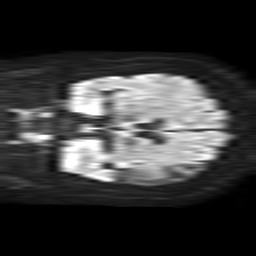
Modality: TRACE
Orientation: coronal
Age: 53
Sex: female
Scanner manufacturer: philips
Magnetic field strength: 1.5 T
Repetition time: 4.6 s
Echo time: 0.08631 s